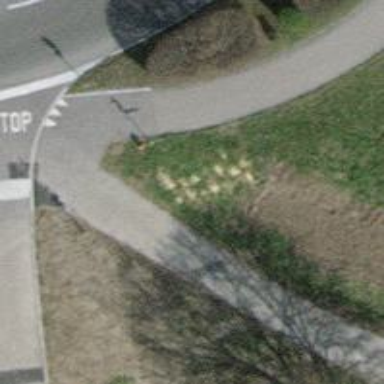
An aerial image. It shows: Guidepost with information.